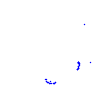
Particle: proton